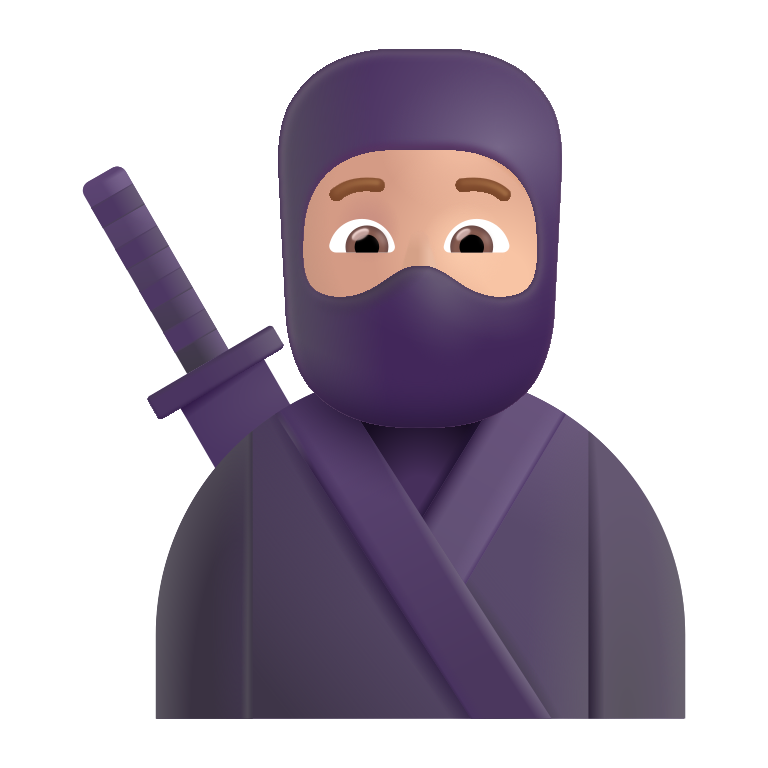
ninja color  light